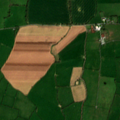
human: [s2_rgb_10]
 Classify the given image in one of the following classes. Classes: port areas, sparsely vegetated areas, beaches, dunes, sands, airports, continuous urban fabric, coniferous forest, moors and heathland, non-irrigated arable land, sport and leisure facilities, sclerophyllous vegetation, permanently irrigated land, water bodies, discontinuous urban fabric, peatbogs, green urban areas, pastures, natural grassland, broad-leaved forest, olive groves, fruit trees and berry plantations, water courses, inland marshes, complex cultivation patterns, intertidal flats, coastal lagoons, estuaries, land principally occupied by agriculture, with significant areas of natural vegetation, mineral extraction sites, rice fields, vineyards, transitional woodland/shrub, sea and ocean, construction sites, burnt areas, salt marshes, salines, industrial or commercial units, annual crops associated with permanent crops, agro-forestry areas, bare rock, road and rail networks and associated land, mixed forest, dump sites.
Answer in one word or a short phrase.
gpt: non-irrigated arable land, pastures